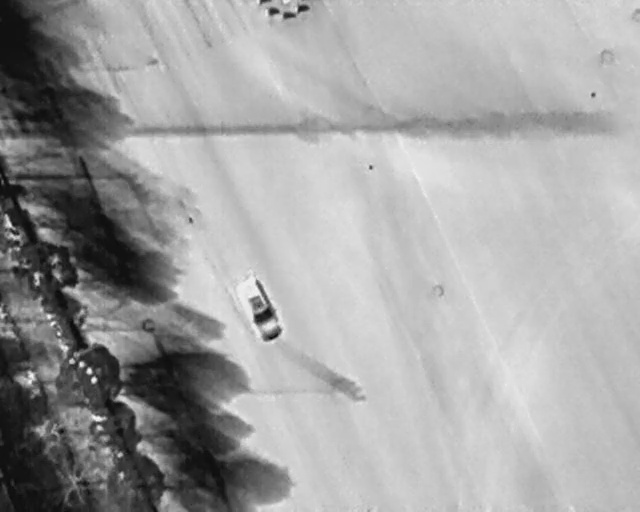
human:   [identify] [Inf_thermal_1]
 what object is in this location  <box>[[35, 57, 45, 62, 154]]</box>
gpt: <ref>1 medium car at the center</ref>